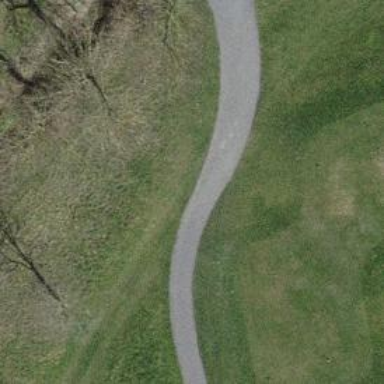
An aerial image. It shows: Designated golf cartpath along service road.